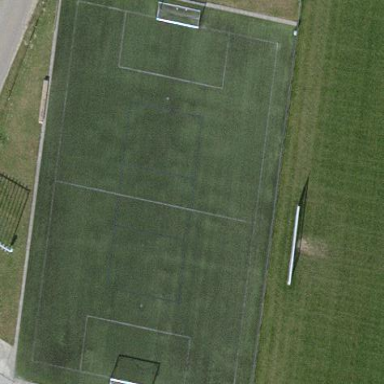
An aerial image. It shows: Artificial turf soccer pitch for leisure activities.